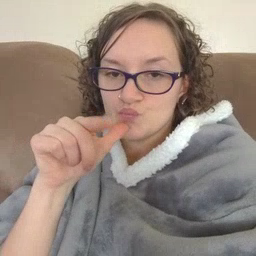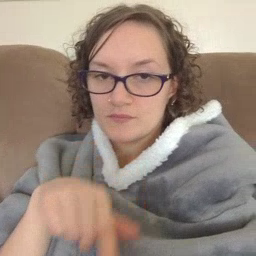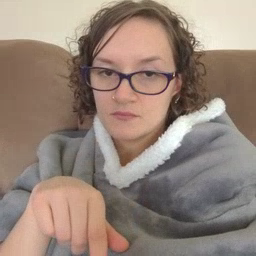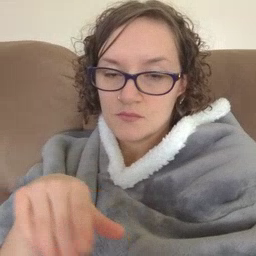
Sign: who